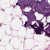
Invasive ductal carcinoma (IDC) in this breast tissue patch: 0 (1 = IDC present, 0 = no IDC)